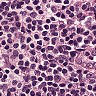
Metastatic tissue present: no